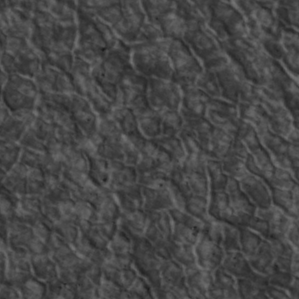
Label: non_frost